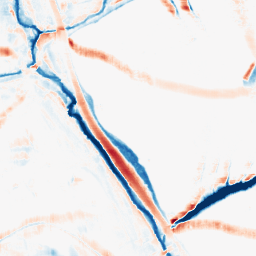
Category: morphological
Decomposition family: morphological_square
Decomposition parameters: operation: average
size: 15
Upsampling method: linear_exact
Upsampling parameters: scale: 4
Upsampling scale: 4